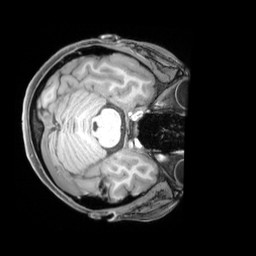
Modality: T1w
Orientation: axial
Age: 29
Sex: female
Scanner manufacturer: siemens
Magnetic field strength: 3 T
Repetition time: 1.97 s
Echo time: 0.00206 s